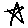
Label: star